Question: How can I add a right and left border in a UIButton with rounded corners?
This is my button and I want rounded corners in the border too:

And the source code of my button:
'''
- (void)initialise;
{
//add border
[self addBottomBorderWithColor:[UIColor grayColor] andWidth:2];
[self addRightBorderWithColor:[UIColor grayColor] andWidth:2];
//round
self.layer.cornerRadius = 8.0f;
}
- (void)addTopBorderWithColor:(UIColor *)color andWidth:(CGFloat) borderWidth
{
CALayer *border = [CALayer layer];
border.backgroundColor = color.CGColor;
border.frame = CGRectMake(0, 0, self.frame.size.width, borderWidth);
[self.layer addSublayer:border];
}
- (void)addRightBorderWithColor:(UIColor *)color andWidth:(CGFloat) borderWidth
{
CALayer *border = [CALayer layer];
border.backgroundColor = color.CGColor;
border.frame = CGRectMake(self.frame.size.width, 0, borderWidth, self.frame.size.height);
[self.layer addSublayer:border];
}
'''
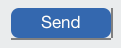
Answer: you can add a single CALayer slightly larger than your button and offsetting it with a negative margin so that top and left border are hidden. Mind that i cannot test it right now, and it may need further adjustments but it should give you the general idea:
'''
-(void)initialise;
{
//add border
[self addBorderWithColor:[UIColor grayColor] andWidth:2];
//round
self.layer.cornerRadius = 8.0f;
}
- (void)addBorderWithColor:(UIColor *)color andWidth:(CGFloat) borderWidth
{
CALayer *border = [CALayer layer];
border.borderColor = color.CGColor;
border.frame = CGRectMake(-borderWidth, -borderWidth, self.frame.size.width+borderWidth, self.frame.size.height+borderWidth);
border.borderWidth = borderWidth;
border.cornerRadius = 8.f;
[self.layer addSublayer:border];
self.layer.masksToBounds = YES;
}
'''